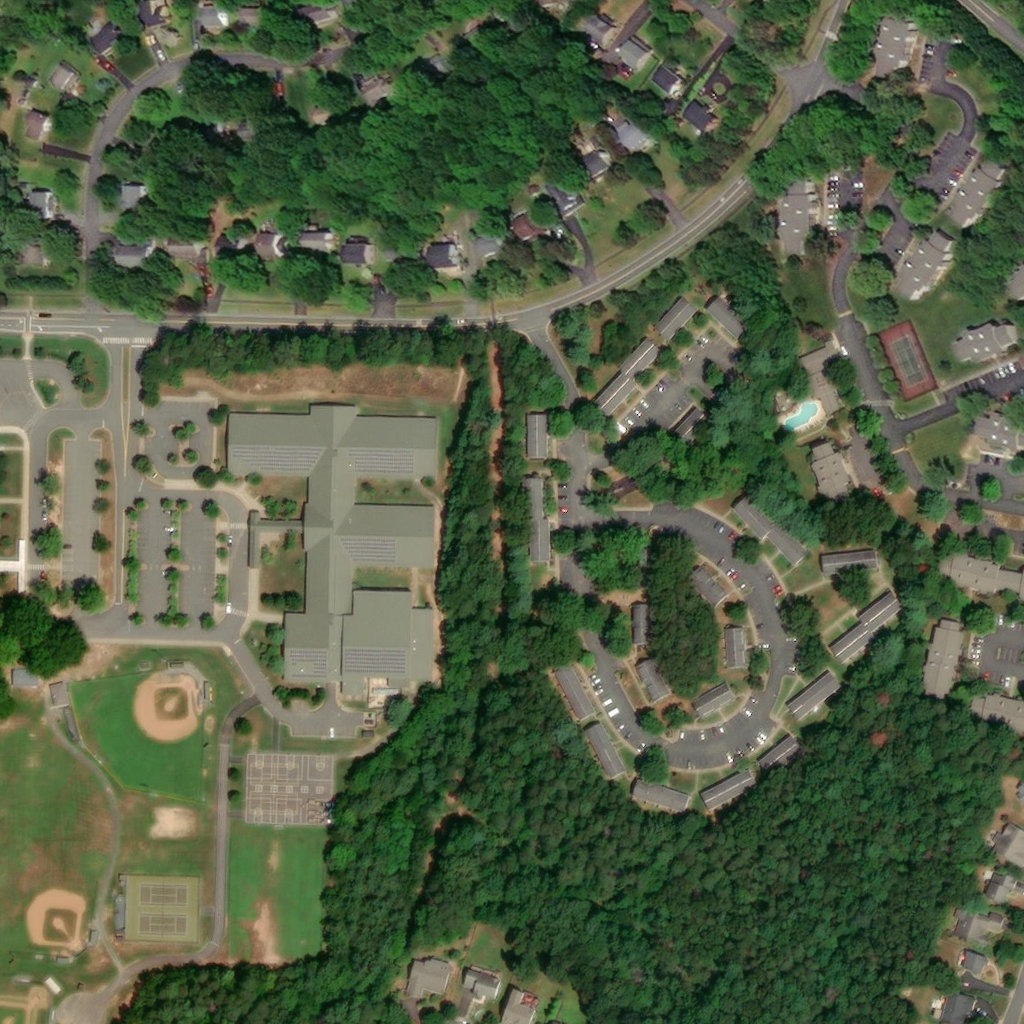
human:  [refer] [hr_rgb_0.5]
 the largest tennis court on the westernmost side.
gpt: <box>[[12, 85, 19, 92, 0]]</box>